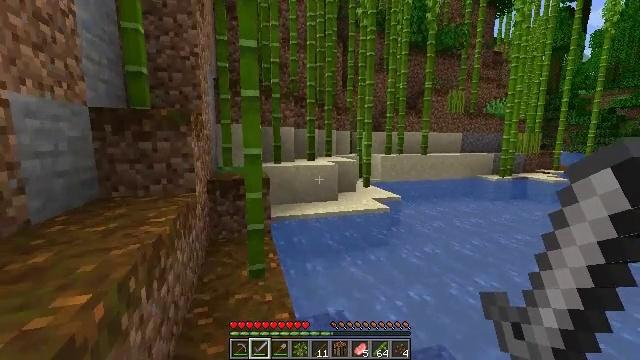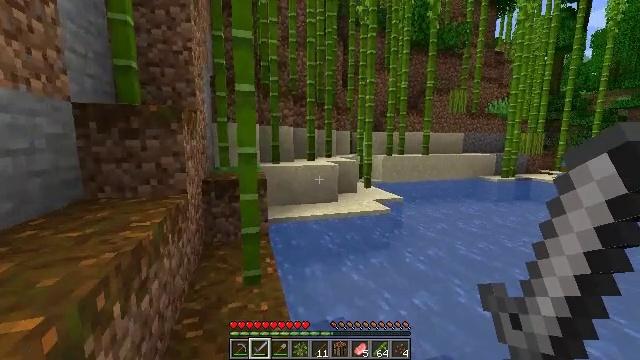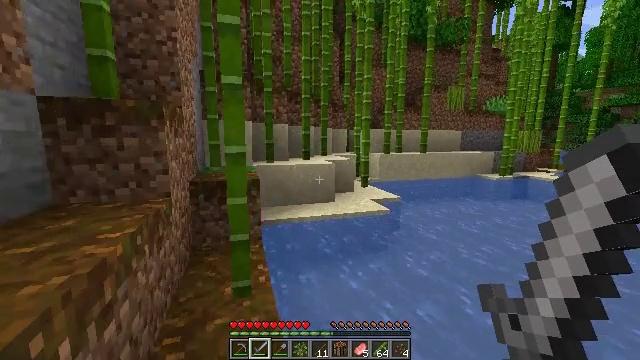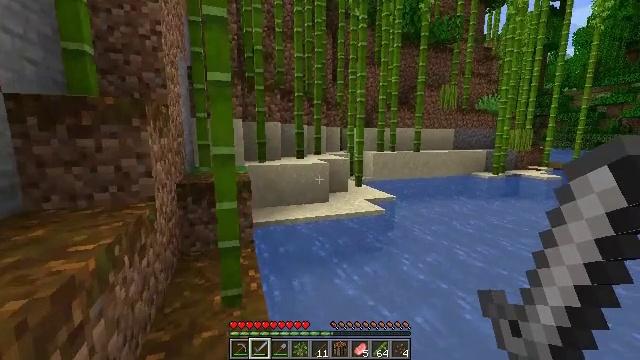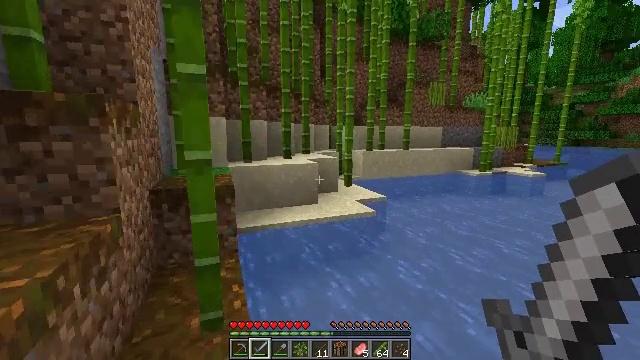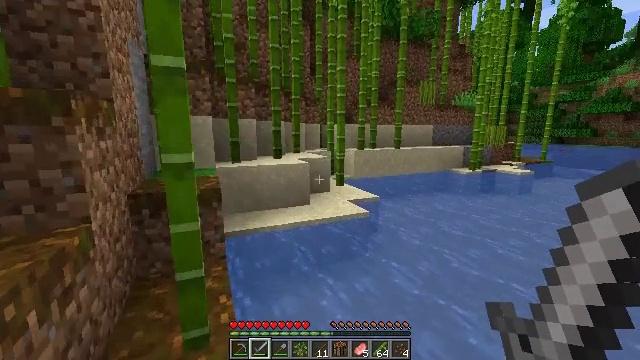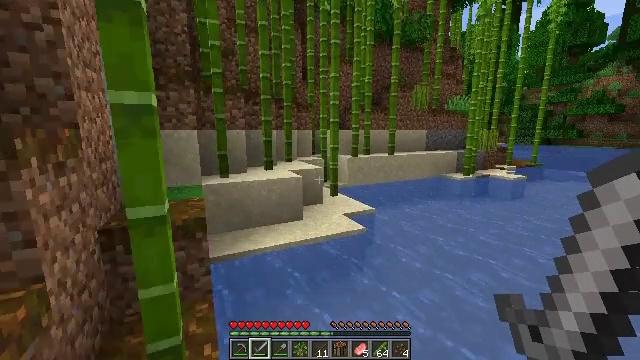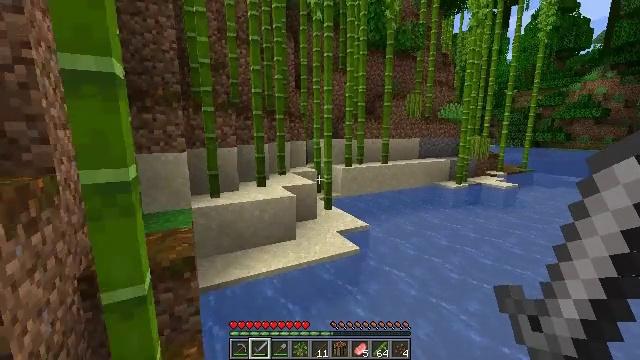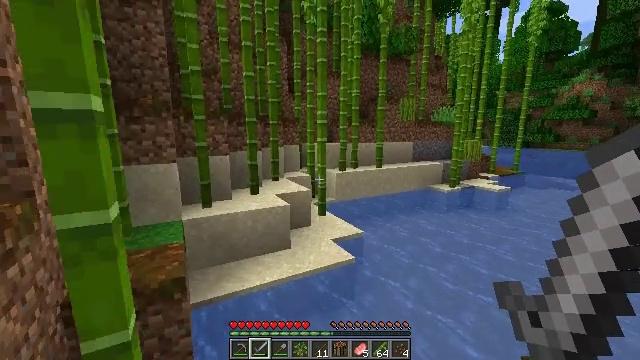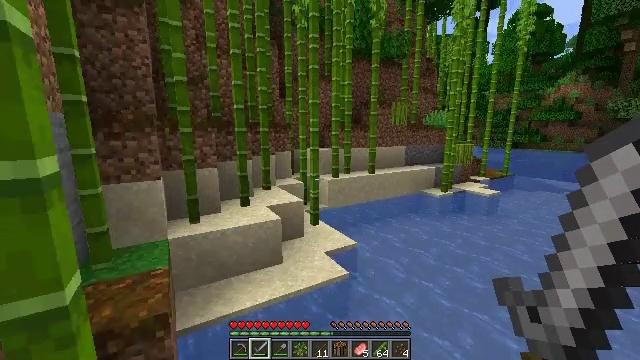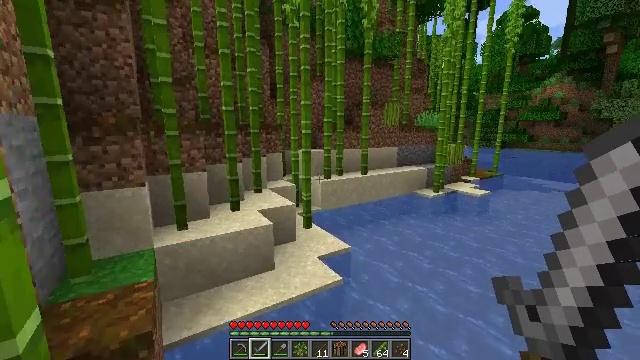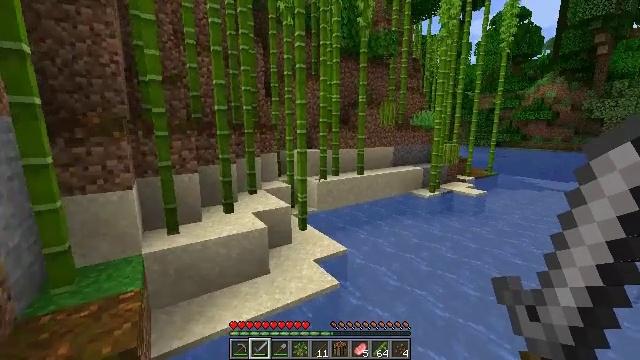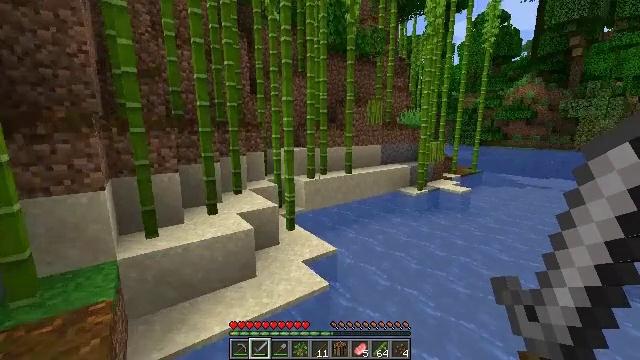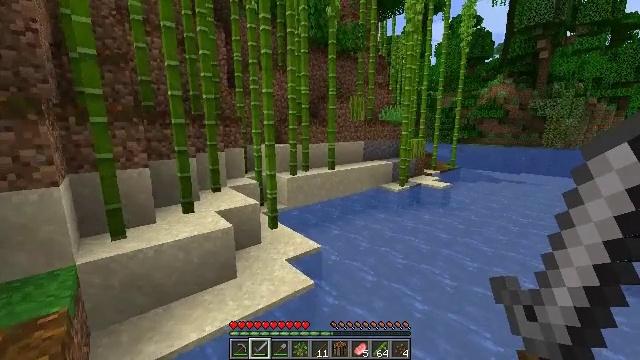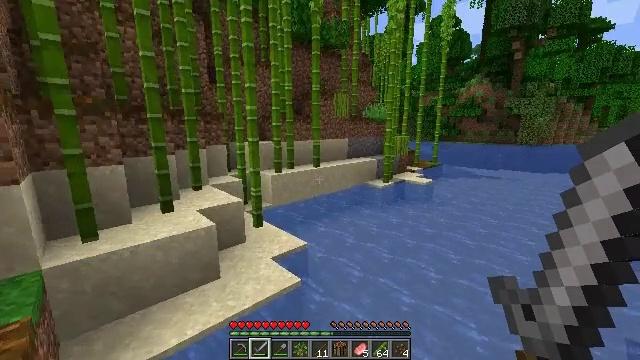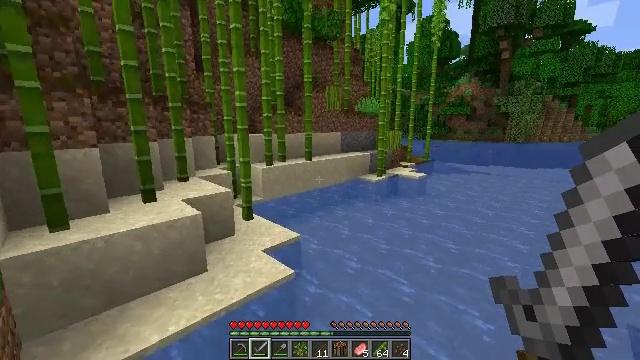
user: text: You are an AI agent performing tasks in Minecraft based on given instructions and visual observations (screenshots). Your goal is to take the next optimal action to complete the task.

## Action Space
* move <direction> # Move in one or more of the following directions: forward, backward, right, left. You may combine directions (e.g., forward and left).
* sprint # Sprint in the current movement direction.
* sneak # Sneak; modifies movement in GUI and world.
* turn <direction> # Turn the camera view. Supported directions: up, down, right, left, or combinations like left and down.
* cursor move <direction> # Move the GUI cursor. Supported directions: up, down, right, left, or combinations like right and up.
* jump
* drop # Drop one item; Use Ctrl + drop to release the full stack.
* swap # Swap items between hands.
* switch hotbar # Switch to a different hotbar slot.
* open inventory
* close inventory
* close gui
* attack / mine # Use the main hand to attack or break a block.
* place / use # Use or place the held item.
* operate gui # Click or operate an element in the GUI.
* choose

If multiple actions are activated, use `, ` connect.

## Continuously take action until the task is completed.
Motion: motion action
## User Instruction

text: Attack the melon to collect it.
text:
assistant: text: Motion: move forward
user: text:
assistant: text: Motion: move forward
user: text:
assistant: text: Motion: move forward, turn right
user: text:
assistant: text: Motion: move forward, turn right
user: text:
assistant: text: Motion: move forward, turn right
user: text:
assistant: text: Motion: move forward, turn right, jump
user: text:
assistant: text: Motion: move forward, turn right, jump
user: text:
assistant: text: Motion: move forward, turn right, jump
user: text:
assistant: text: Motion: move forward, turn right, jump
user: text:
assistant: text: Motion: move forward, turn right, jump
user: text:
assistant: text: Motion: move forward, turn right, jump
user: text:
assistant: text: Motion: move forward, turn right, jump
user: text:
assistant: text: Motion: move forward, turn right, jump
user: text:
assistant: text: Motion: move forward, turn right, jump
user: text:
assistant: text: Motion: move forward, turn right, jump
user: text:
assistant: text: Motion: move forward
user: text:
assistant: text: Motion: move forward
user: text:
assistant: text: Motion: move forward, turn right
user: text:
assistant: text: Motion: move forward, turn right
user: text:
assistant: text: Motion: move forward, turn right
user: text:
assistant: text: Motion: move forward, turn right
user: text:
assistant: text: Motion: move forward, turn right
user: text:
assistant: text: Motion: move forward
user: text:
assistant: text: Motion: move forward
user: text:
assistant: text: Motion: move forward
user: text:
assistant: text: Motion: move forward
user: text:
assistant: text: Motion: move forward, sprint
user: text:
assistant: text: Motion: move forward, sprint
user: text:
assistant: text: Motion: move forward, sprint
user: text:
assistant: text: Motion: move forward, sprint